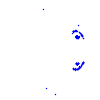
Particle: kaon